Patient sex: F
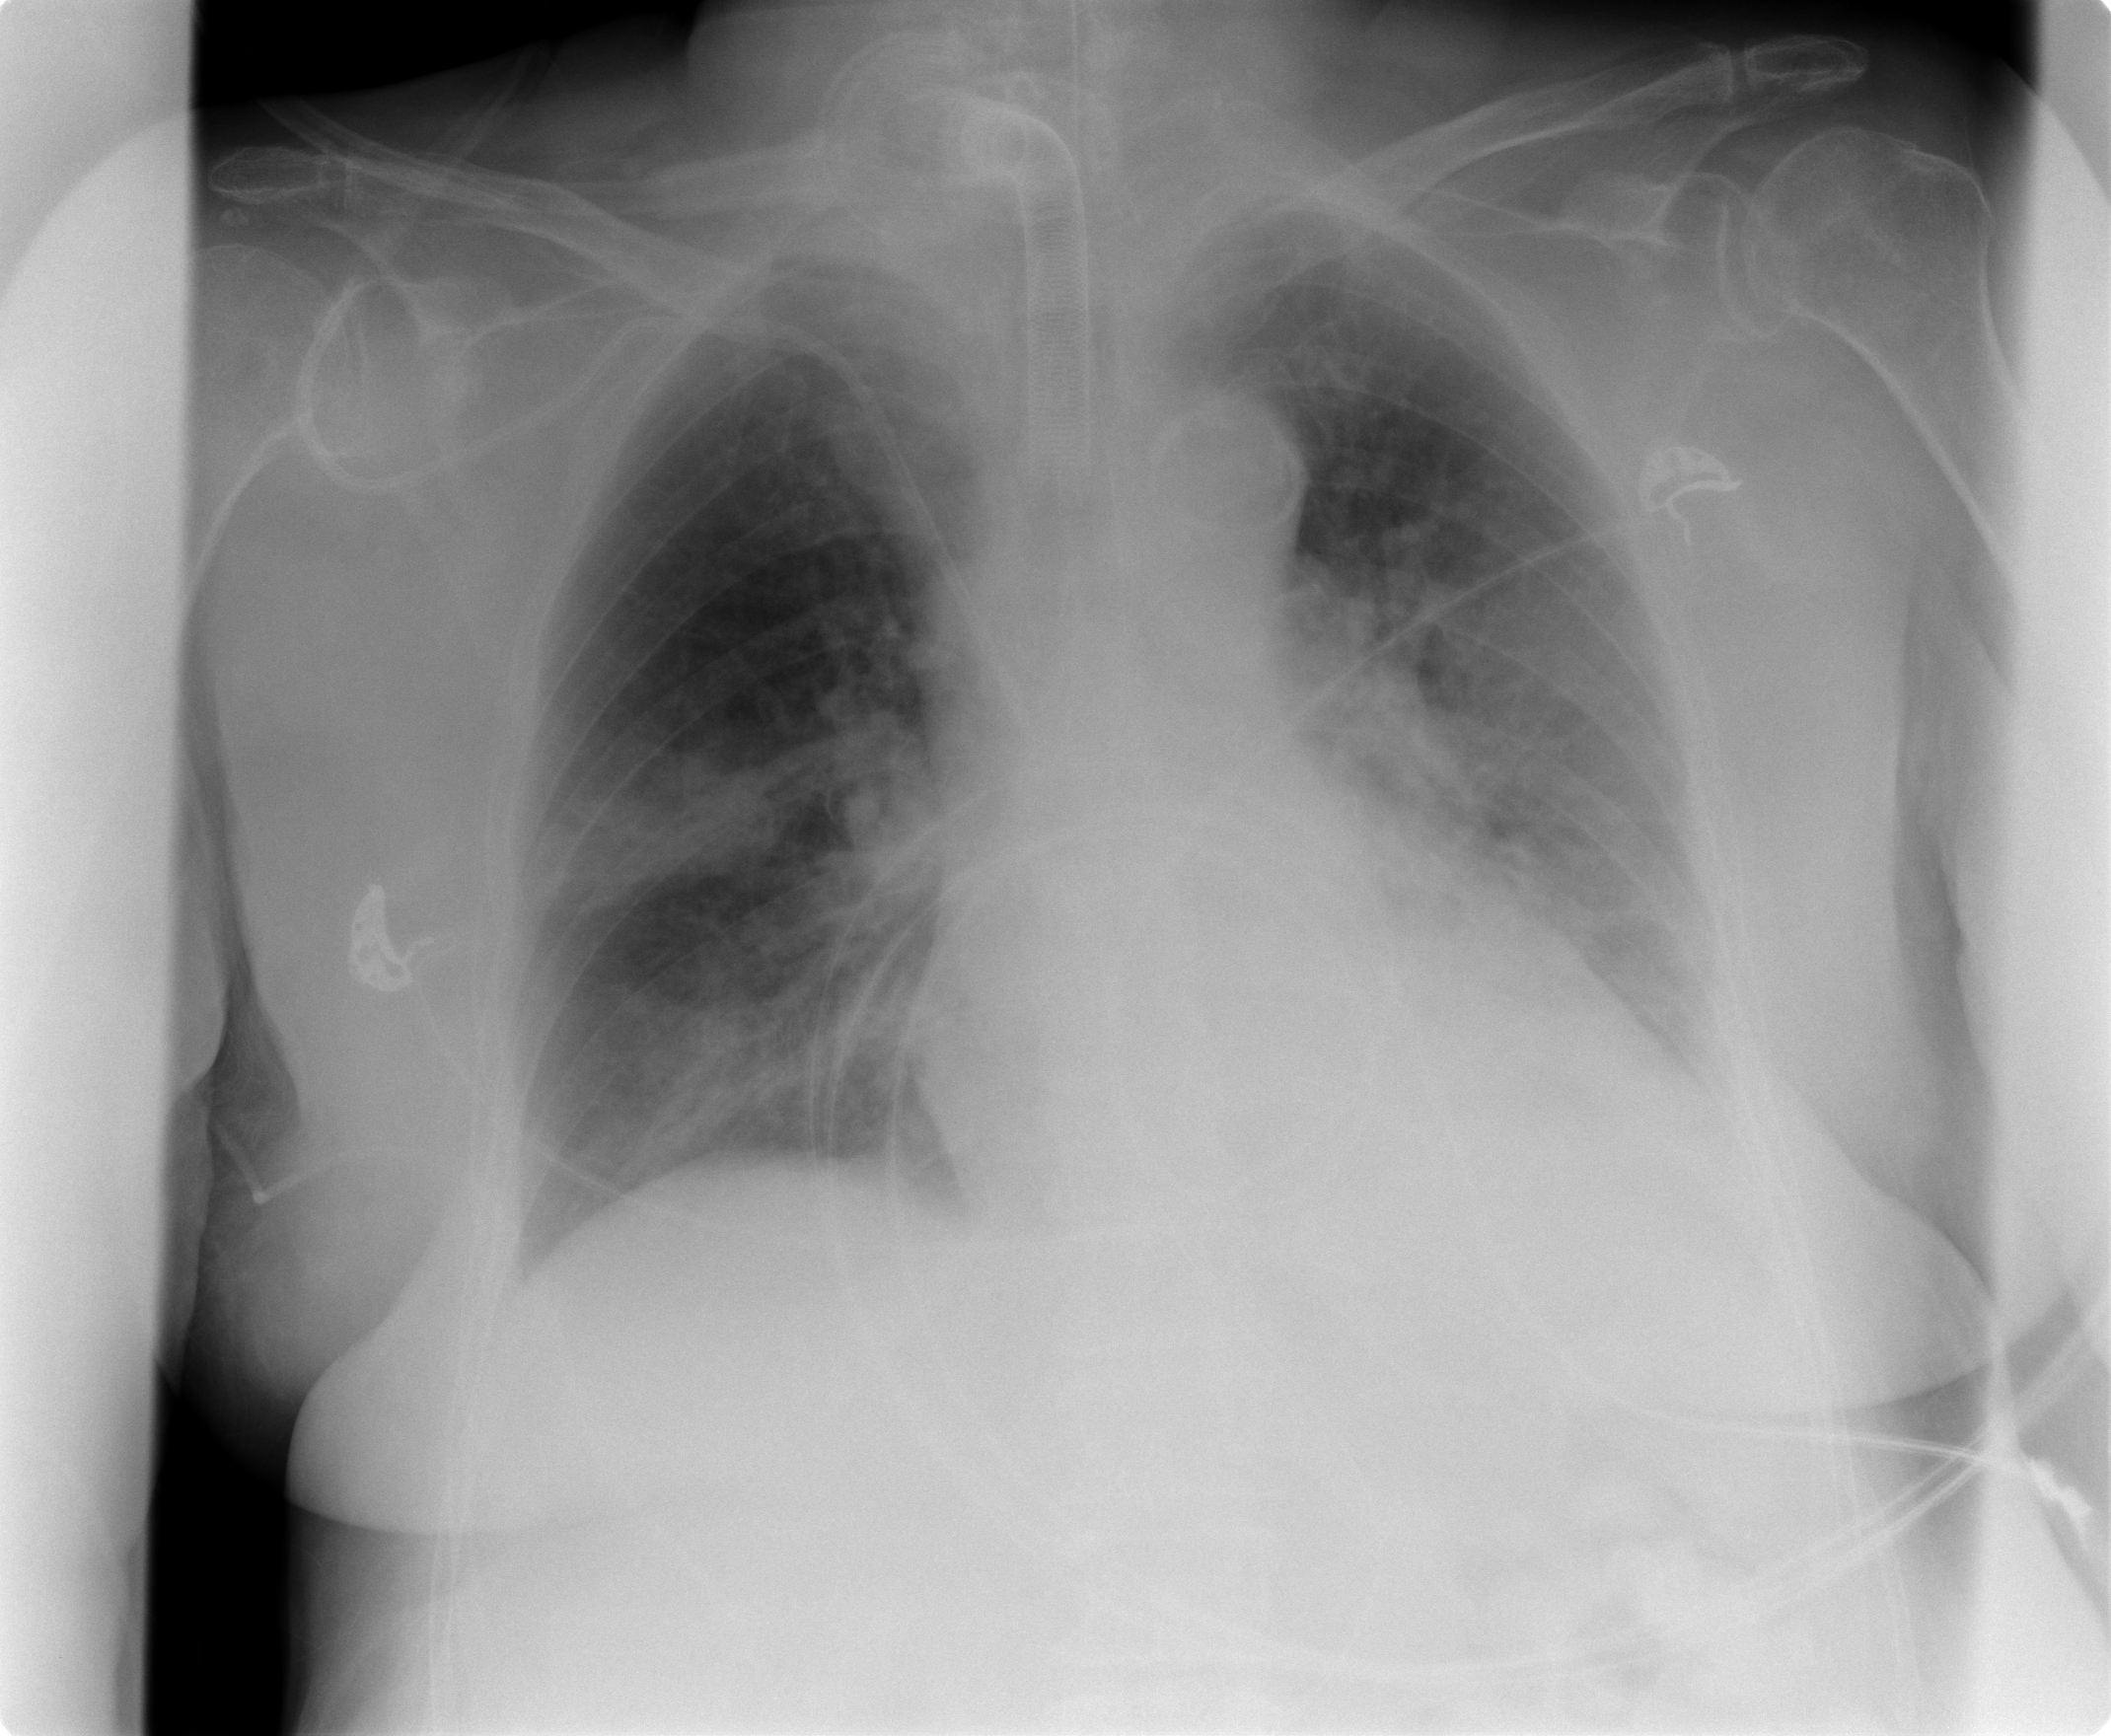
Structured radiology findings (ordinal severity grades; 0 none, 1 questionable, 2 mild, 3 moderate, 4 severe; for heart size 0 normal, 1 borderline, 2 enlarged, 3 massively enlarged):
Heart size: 0
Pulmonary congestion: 0
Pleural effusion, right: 1
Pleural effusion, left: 1
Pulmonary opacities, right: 3
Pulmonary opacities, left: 3
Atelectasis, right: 2
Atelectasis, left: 1